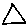
Label: triangle